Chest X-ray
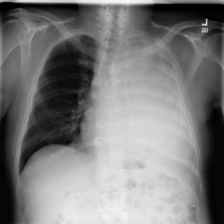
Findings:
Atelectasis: negative
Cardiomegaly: negative
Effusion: negative
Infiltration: negative
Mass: negative
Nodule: negative
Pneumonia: negative
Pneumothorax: negative
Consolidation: negative
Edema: negative
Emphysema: negative
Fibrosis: negative
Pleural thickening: negative
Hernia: negative